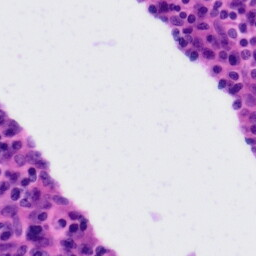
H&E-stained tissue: Tonsil